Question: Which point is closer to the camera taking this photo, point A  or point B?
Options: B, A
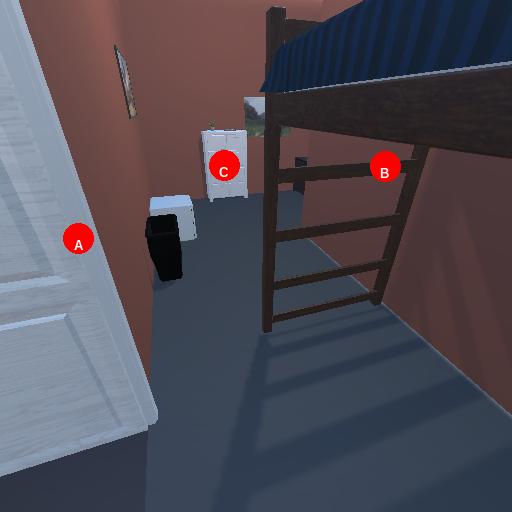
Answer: B